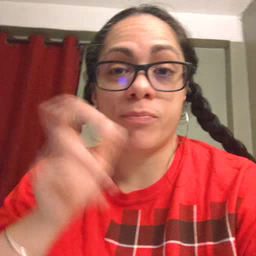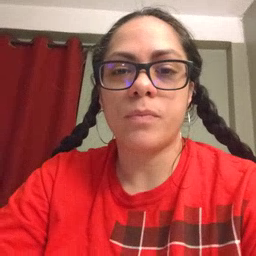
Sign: vacuum